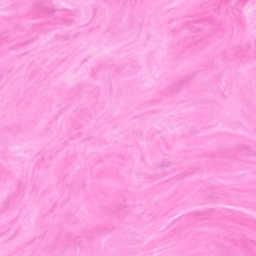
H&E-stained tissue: Breast